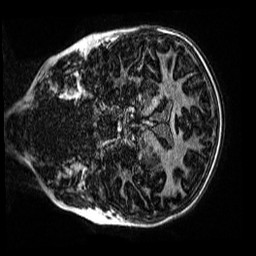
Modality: MP2RAGE
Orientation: coronal
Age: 10
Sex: female
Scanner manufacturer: siemens
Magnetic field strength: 3 T
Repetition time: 4 s
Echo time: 0.00299 s